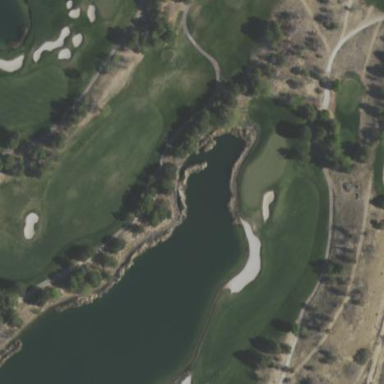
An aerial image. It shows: Picturesque scene of golf course with lateral water hazard.